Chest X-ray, AP view. Patient: 65 years old, sex M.
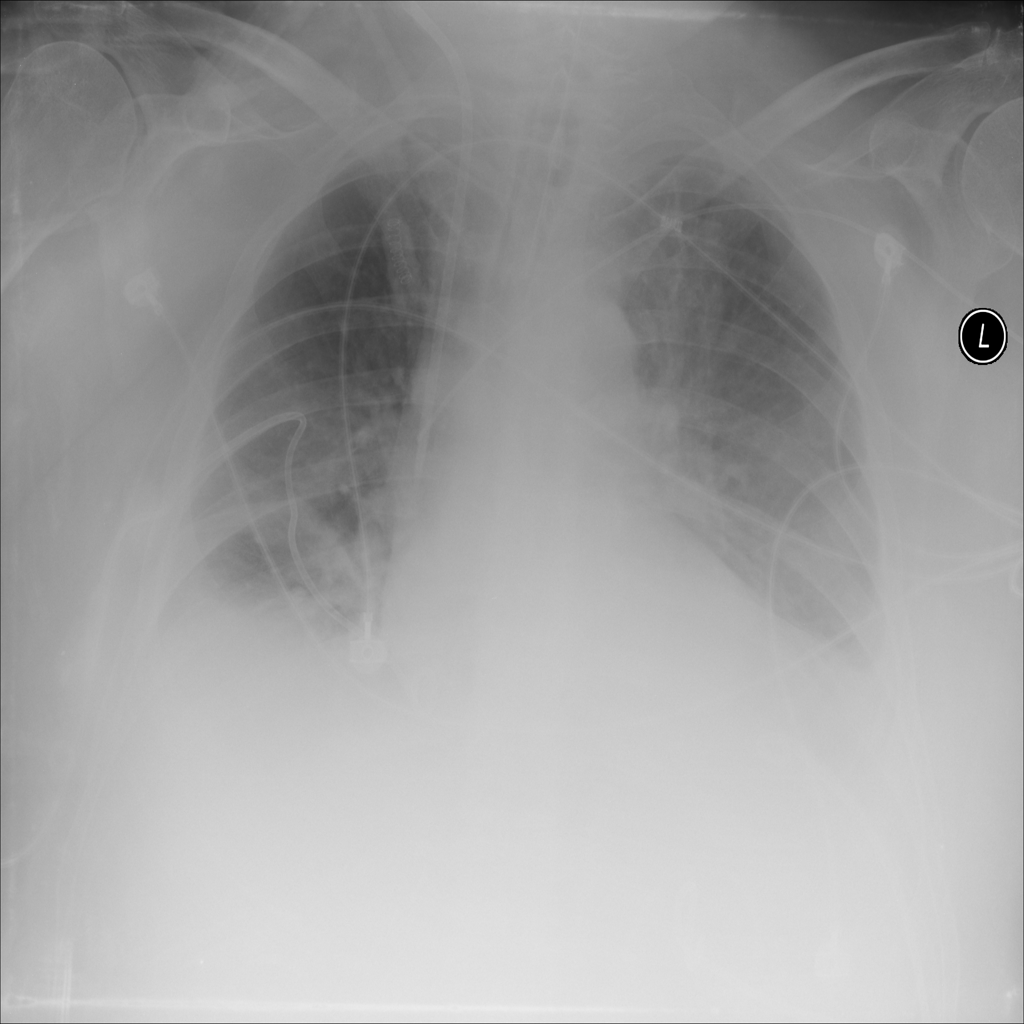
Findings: Consolidation